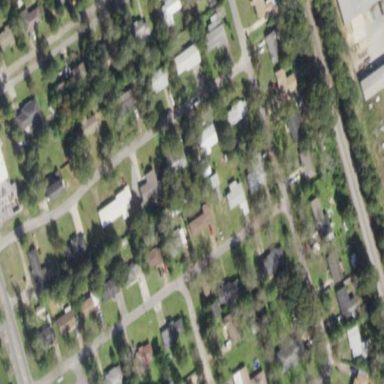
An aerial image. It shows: This residential area consists of single-family homes.